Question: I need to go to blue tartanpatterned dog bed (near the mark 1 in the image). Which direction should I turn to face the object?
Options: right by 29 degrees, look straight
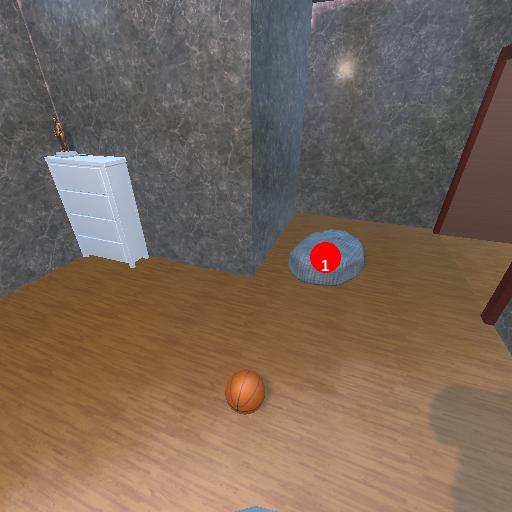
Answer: right by 29 degrees